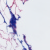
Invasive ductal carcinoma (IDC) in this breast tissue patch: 0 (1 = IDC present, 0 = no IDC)